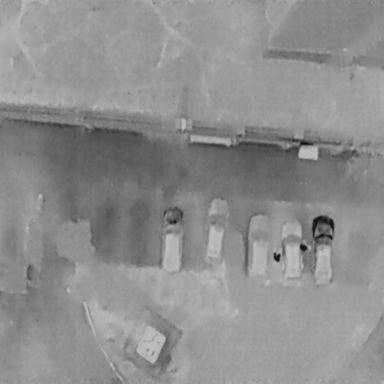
There are five Cars in the infrared image.